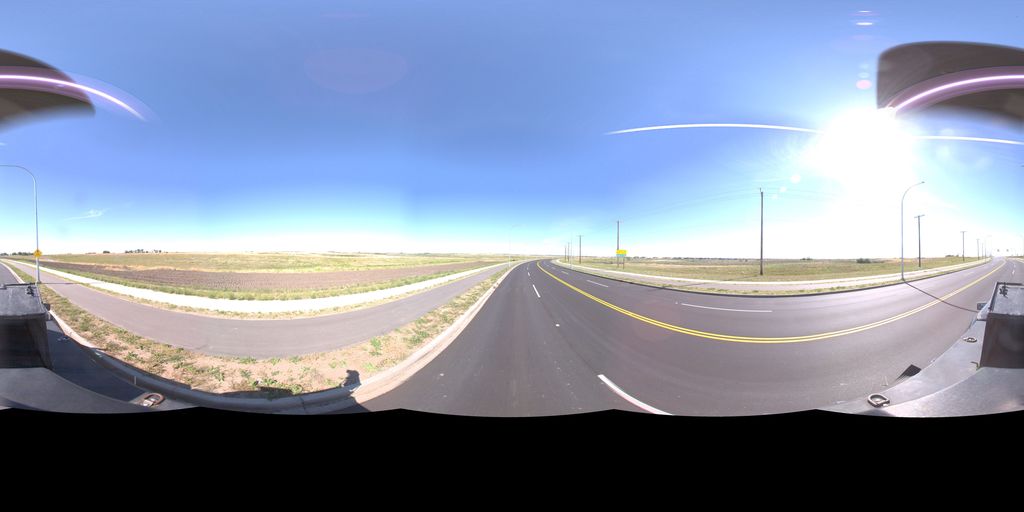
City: saskatoon